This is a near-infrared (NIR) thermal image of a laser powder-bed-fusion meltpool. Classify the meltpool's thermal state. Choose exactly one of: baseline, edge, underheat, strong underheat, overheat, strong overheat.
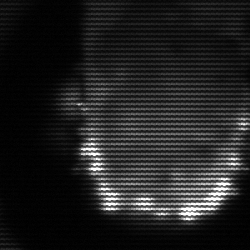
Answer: baseline